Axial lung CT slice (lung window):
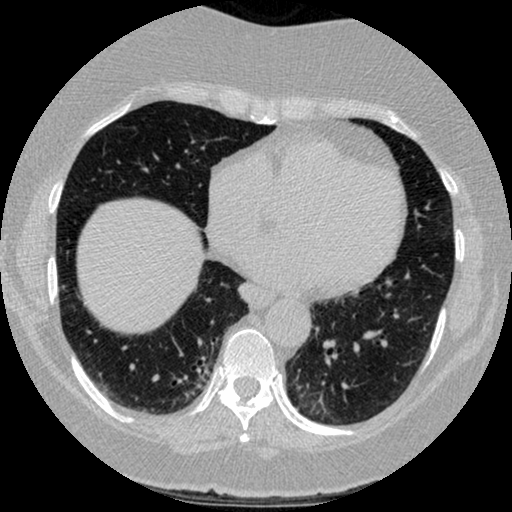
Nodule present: no